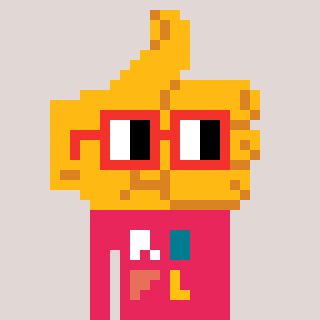
a pixel art character with square red glasses, a thumbsup-shaped head and a redpinkish-colored body on a warm background